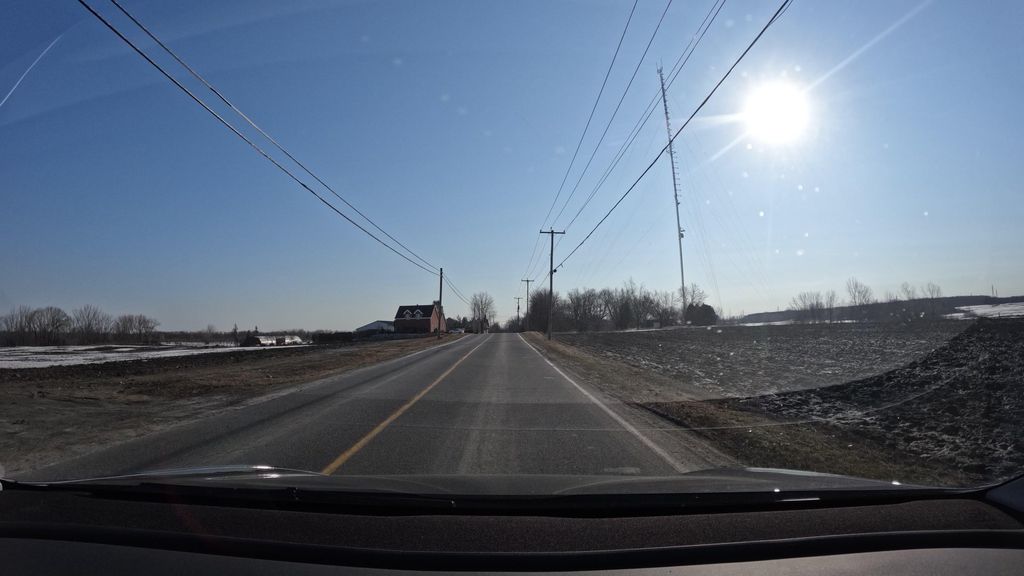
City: montreal